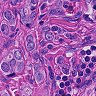
Metastatic tissue present: yes